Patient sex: F
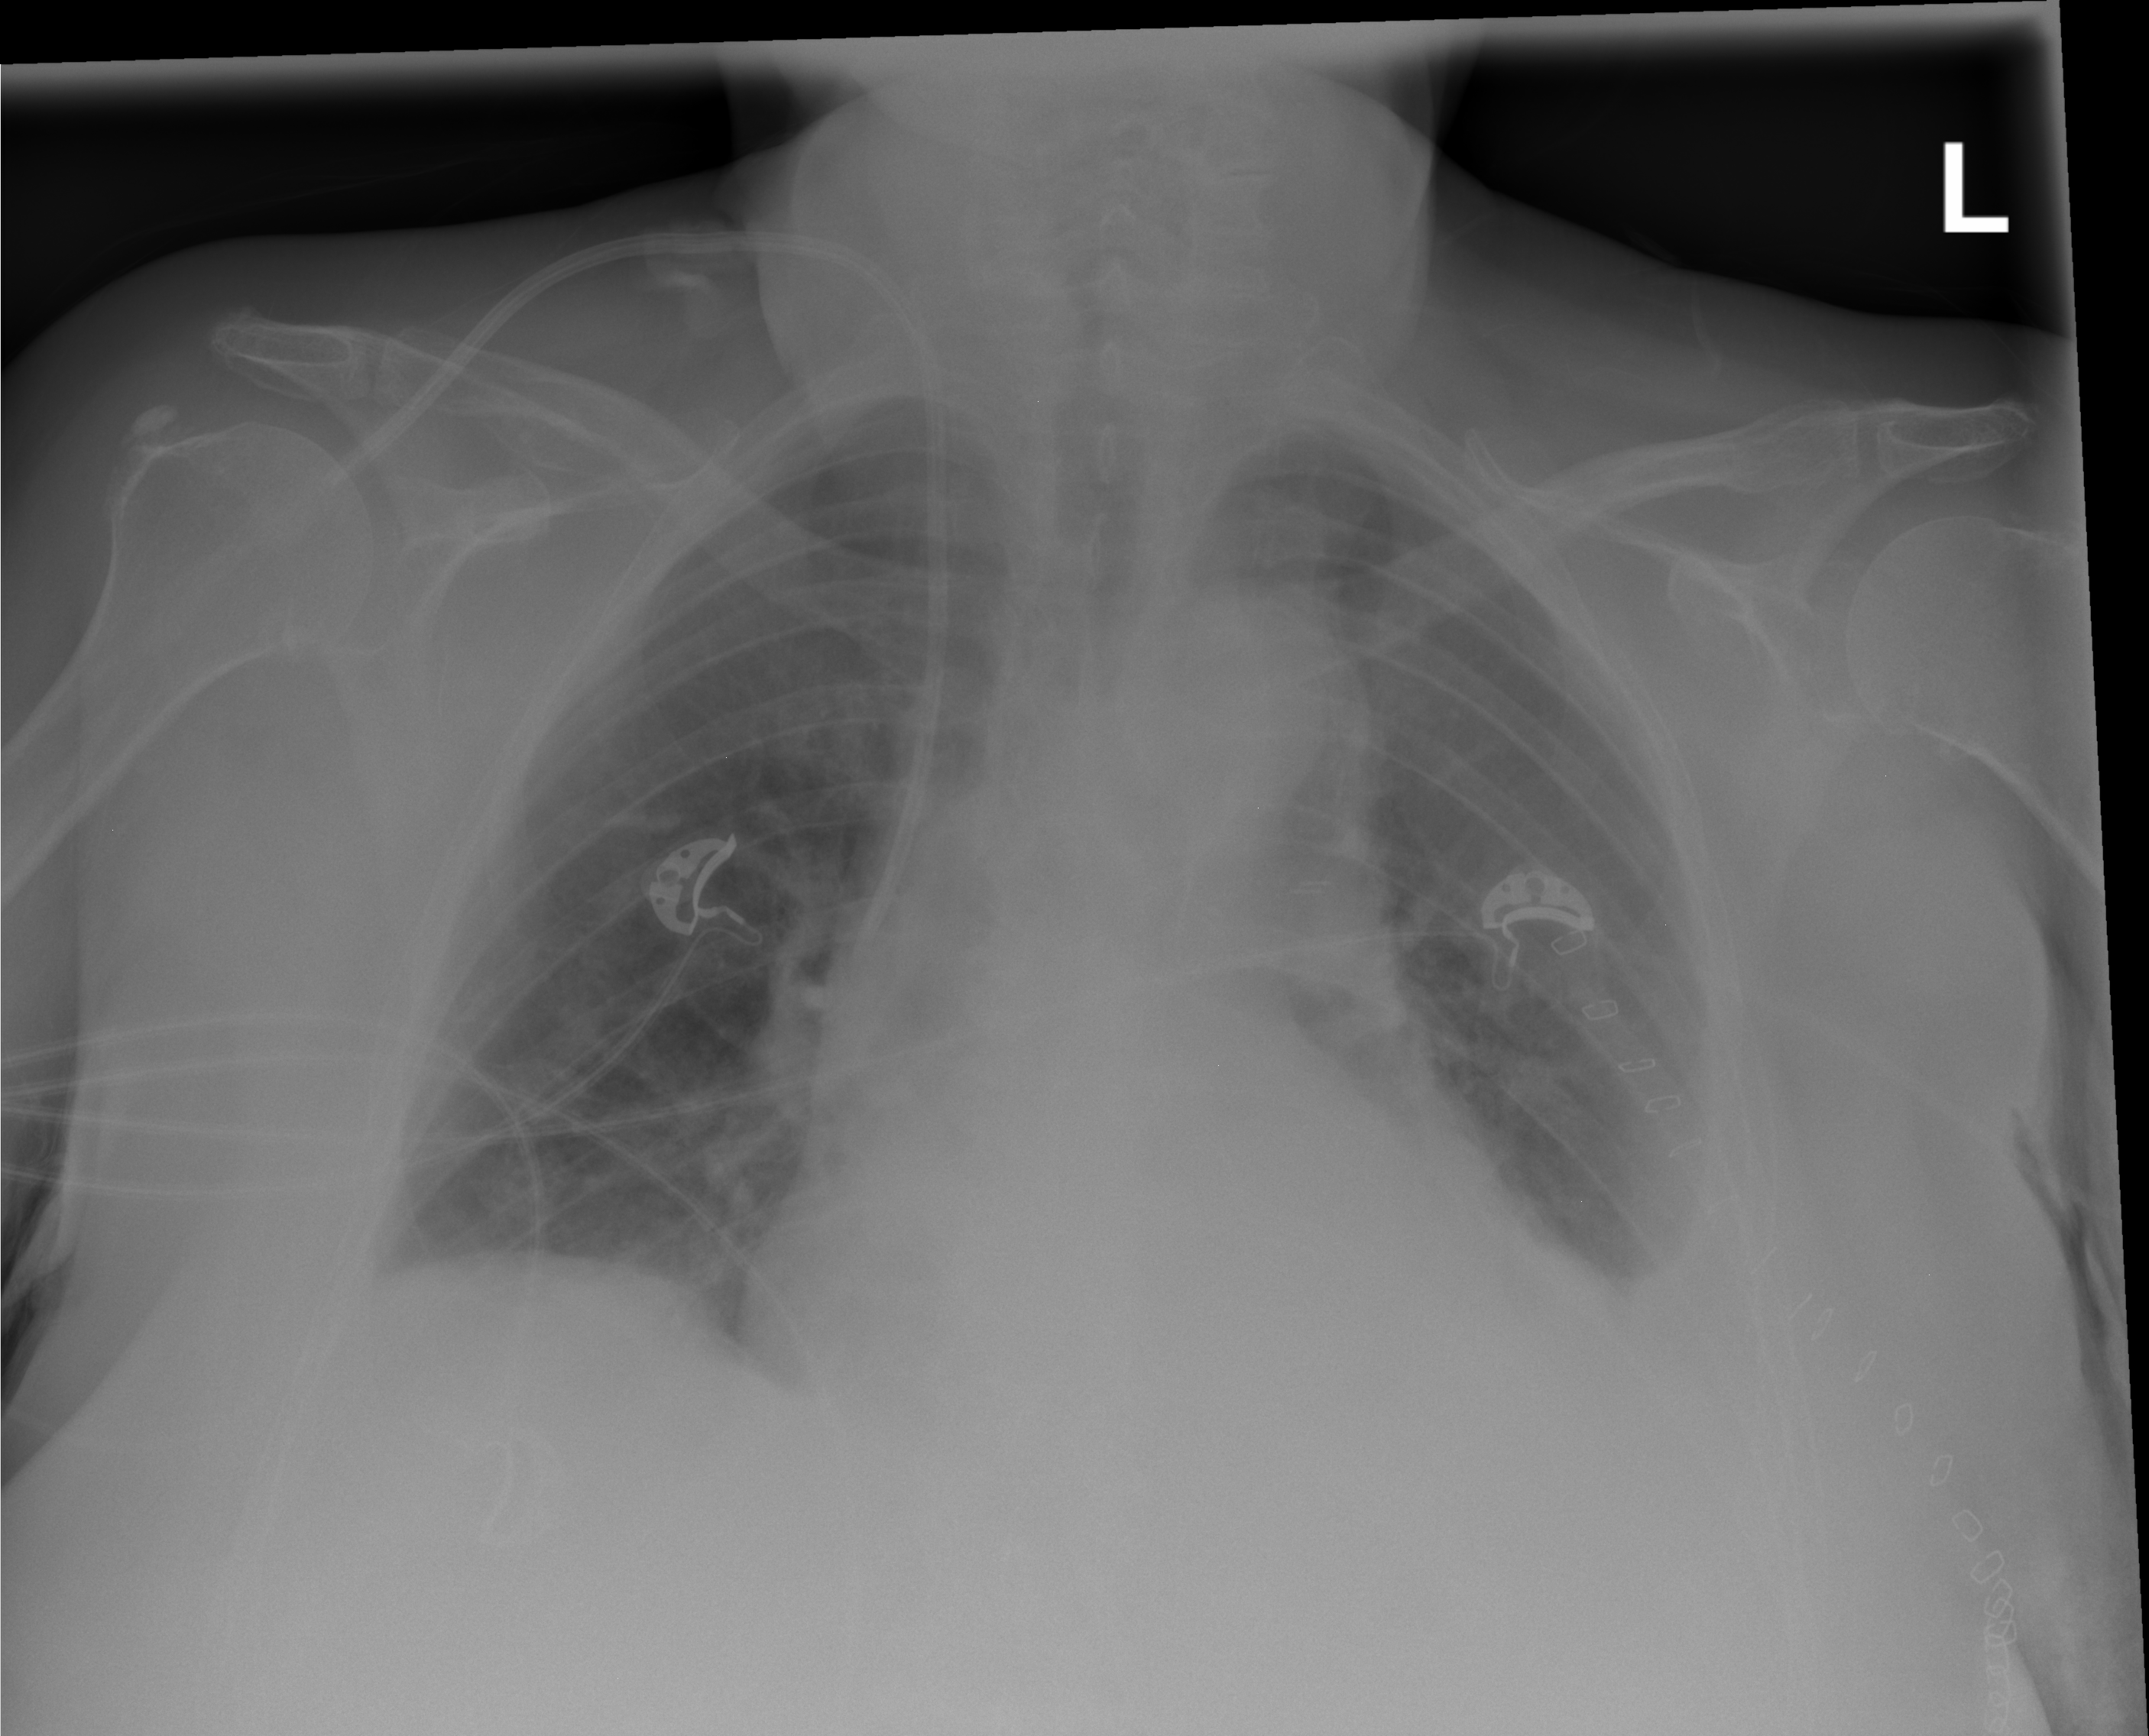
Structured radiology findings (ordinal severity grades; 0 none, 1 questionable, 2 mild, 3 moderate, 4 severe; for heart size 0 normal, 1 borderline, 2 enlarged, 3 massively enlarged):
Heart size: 0
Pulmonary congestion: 0
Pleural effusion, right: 0
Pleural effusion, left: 0
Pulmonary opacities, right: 0
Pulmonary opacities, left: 0
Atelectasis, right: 0
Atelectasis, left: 2